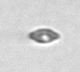
Label: pennate